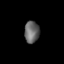
Tissue: lung
Cell type: Epithelial cells
Senescence score: 0.5398
Nuclear area (px): 318
Mean DAPI intensity: 102.852